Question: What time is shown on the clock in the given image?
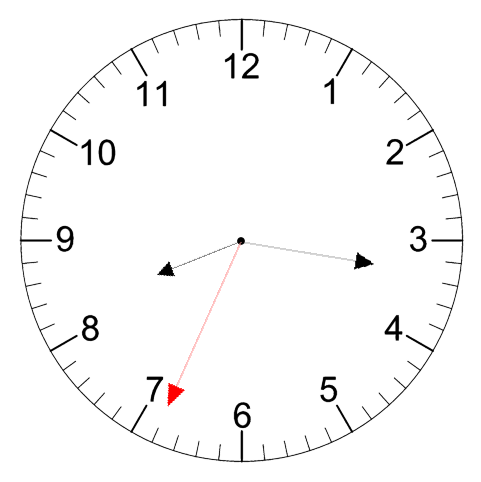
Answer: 08:16:34